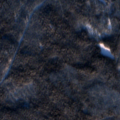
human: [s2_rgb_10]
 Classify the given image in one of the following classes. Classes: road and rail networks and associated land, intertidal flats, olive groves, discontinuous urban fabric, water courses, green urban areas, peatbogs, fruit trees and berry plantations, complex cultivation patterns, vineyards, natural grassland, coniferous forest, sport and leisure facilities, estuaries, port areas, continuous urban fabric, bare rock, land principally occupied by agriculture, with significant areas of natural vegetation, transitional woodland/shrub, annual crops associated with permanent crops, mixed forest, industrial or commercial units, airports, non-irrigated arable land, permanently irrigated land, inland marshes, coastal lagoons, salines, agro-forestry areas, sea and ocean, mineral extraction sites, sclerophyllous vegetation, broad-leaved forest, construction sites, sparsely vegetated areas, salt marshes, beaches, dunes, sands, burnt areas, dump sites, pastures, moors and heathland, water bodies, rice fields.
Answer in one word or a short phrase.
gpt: coniferous forest